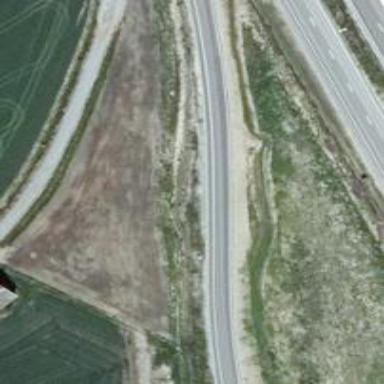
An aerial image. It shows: Tertiary trunk link highway.